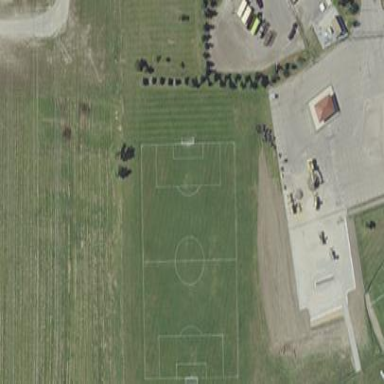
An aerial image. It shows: Grass pitch designated for soccer.